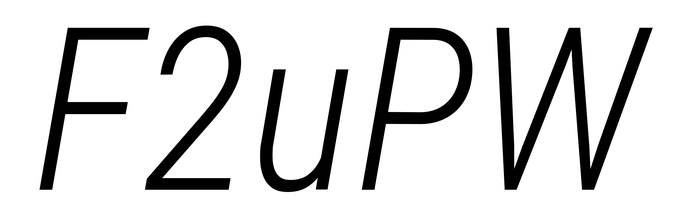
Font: Roboto-Italic_Condensed_Light_Italic